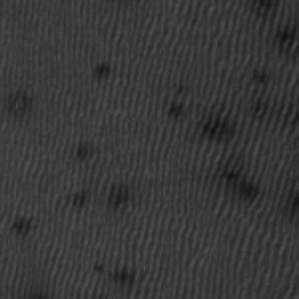
Label: frost